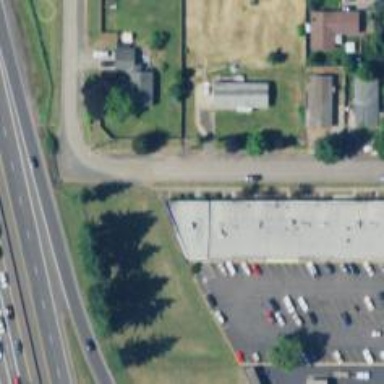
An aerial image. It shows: Veterinary facility.